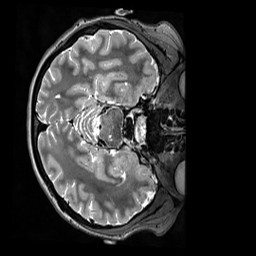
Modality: T2w
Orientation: axial
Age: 39
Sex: female
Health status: ill
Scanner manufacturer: siemens
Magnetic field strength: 3 T
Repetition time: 3.2 s
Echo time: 0.564 s